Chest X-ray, AP view. Patient: 53 years old, sex M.
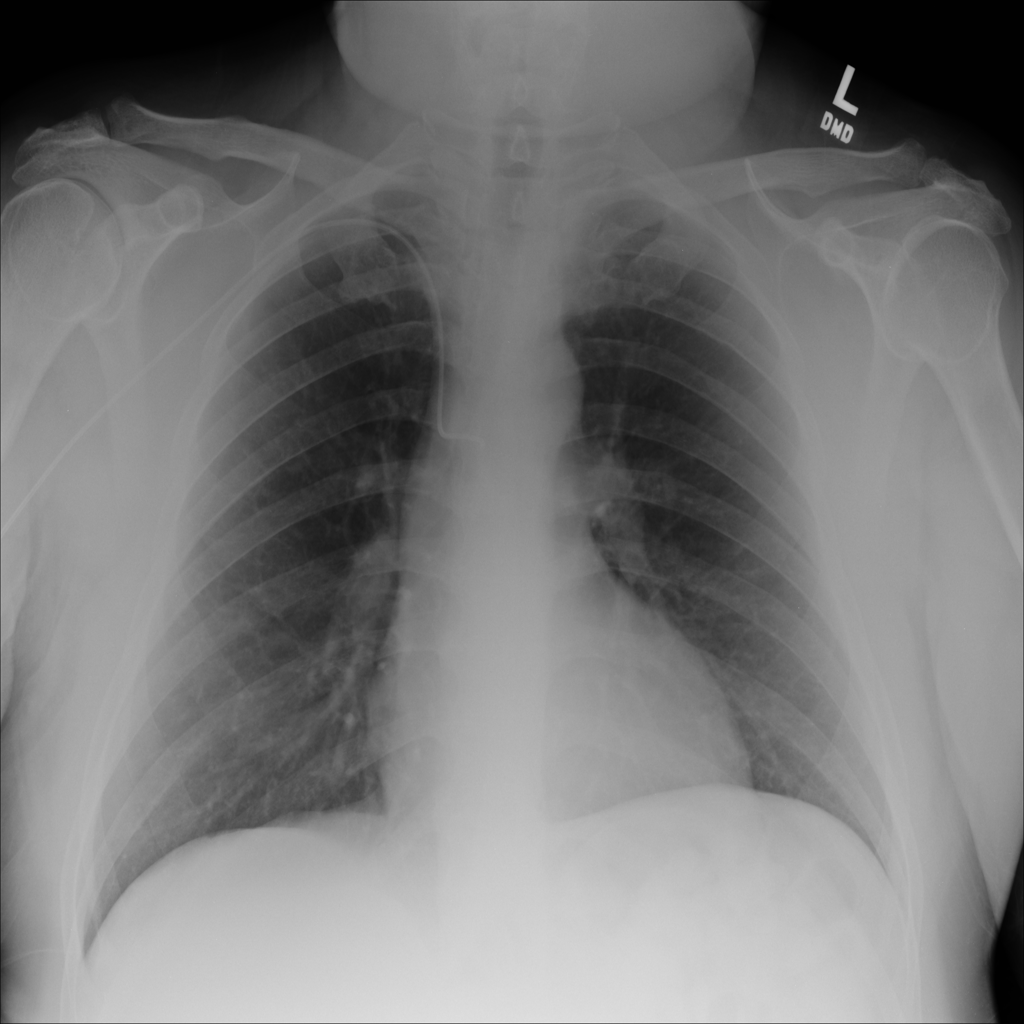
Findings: No Finding